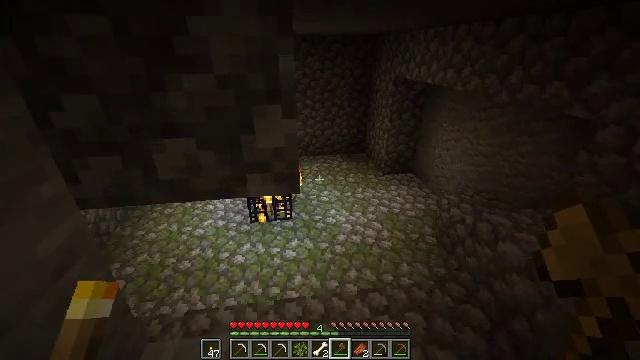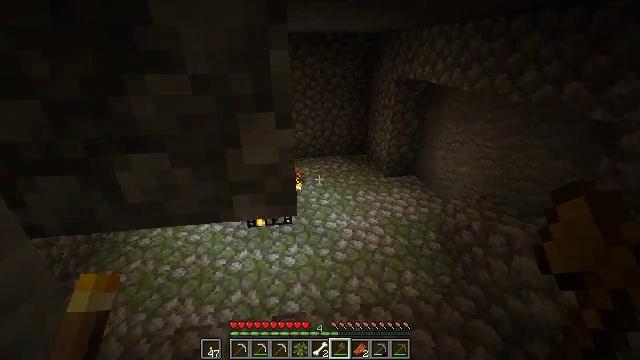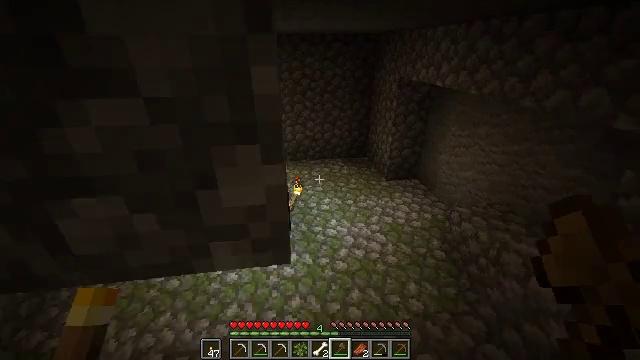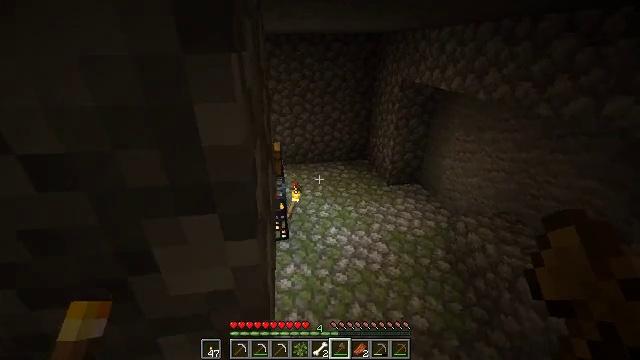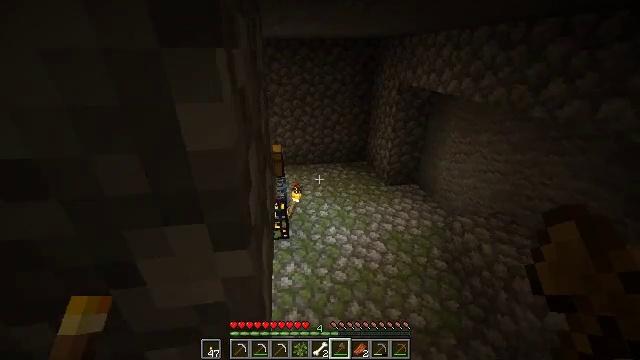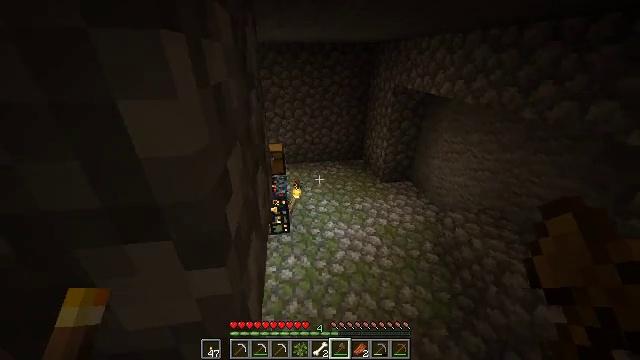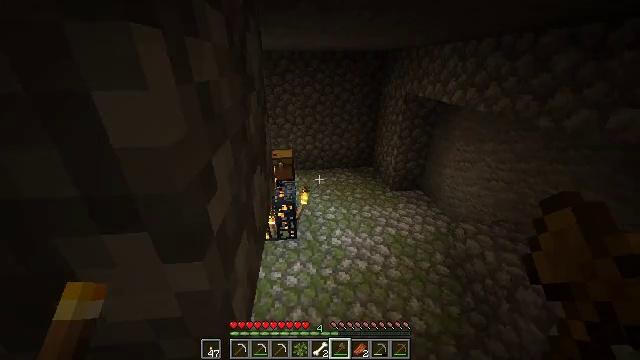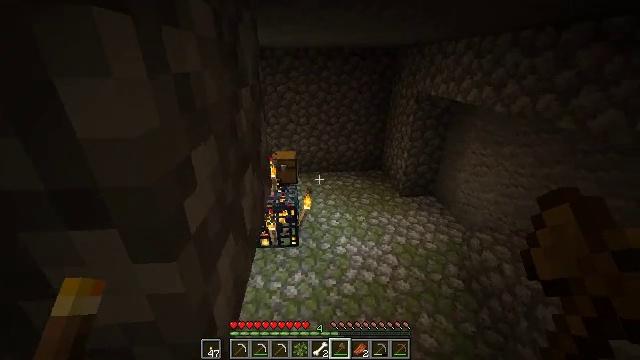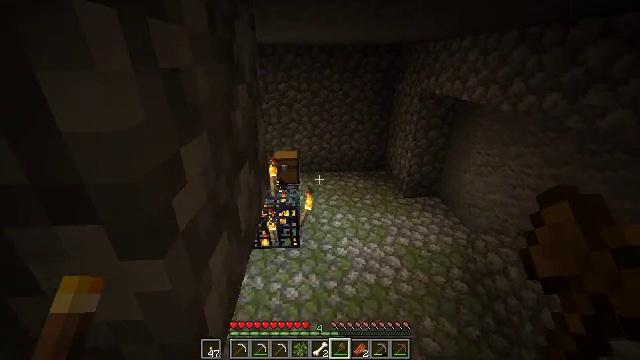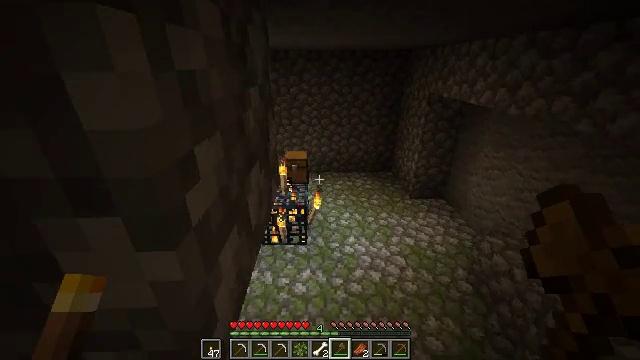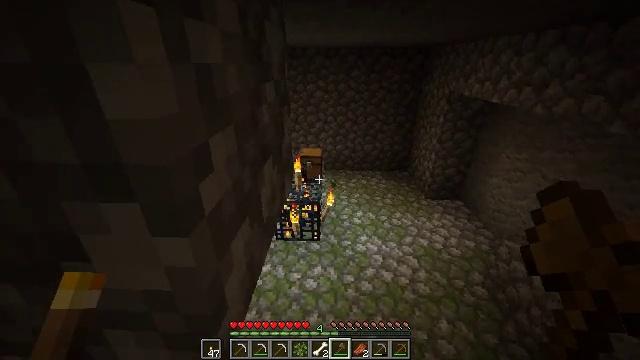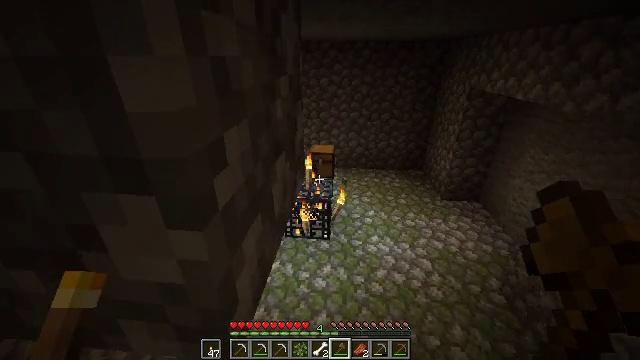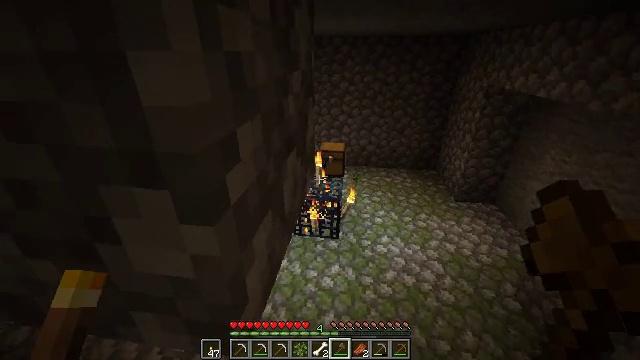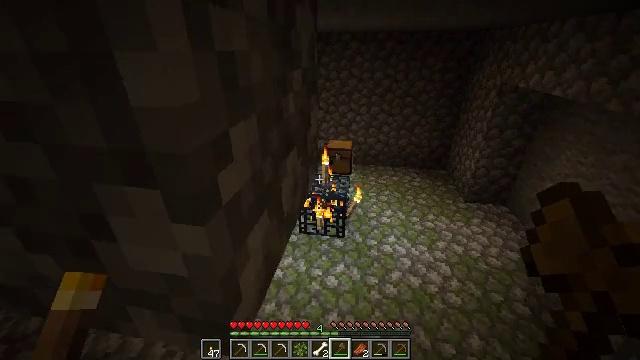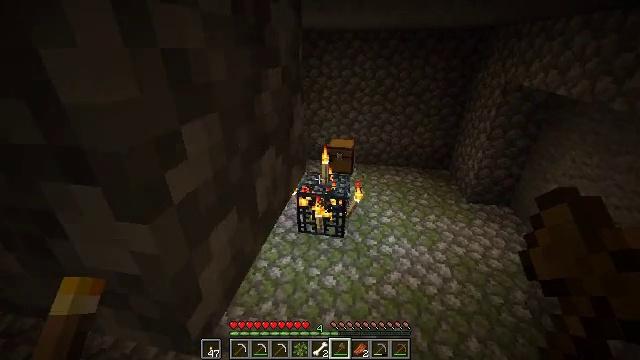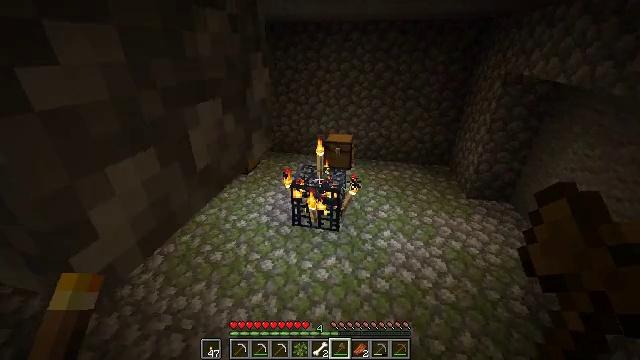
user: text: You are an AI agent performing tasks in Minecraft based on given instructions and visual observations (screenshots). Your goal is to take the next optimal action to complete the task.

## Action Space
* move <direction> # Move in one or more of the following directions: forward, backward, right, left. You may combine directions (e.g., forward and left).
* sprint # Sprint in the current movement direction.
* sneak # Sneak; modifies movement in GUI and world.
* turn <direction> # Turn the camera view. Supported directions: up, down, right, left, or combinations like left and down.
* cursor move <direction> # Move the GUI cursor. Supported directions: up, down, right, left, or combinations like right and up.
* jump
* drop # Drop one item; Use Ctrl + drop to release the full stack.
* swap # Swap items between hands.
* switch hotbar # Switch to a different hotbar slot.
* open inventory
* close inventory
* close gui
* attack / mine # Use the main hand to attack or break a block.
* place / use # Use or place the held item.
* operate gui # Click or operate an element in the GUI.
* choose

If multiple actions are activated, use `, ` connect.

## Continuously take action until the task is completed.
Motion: motion action
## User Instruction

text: Harvest mossy cobblestone for building.
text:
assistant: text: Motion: move forward
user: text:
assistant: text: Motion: move forward
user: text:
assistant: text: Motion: move forward, sprint
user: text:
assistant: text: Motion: move forward, sprint
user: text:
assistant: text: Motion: move forward, sprint
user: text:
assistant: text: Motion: move forward, sprint, turn left and up
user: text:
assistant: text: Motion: move forward, sprint, turn left
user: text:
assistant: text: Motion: move forward, sprint
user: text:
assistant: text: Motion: move forward, sprint, turn left
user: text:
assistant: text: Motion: move forward, sprint, turn left
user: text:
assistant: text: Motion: move forward, sprint, turn left
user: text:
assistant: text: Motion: sprint, turn left
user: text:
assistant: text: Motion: move right, sprint, turn left
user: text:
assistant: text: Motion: move right, sprint, turn left
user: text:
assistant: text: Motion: move right, sprint
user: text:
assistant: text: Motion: move right, sprint
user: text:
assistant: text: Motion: move right, sprint
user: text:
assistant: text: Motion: move right, sprint
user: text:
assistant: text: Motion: move forward and move right, sprint
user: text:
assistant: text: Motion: move forward and move right, turn left
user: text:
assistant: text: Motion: move forward and move right, turn left
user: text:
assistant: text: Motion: move forward and move right, turn left
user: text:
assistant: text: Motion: move forward and move right
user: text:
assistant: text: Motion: move forward and move right
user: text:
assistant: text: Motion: move forward and move right
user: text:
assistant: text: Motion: move forward and move right
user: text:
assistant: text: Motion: move forward and move right
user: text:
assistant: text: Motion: move forward and move right, turn left and up
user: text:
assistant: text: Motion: move forward and move right, turn left and up
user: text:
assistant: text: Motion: move forward and move right, turn left and up